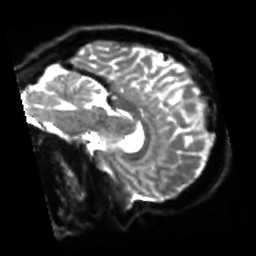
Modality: sbref
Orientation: sagittal
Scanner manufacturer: siemens
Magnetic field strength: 3 T
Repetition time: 4 s
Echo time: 0.0594 s